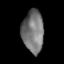
Tissue: lung
Cell type: T cells
Senescence score: 0.1497
Nuclear area (px): 891
Mean DAPI intensity: 117.311